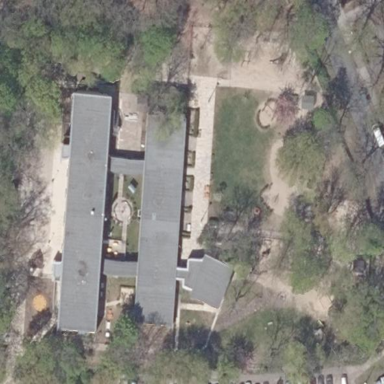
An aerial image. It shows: Kindergarten building.